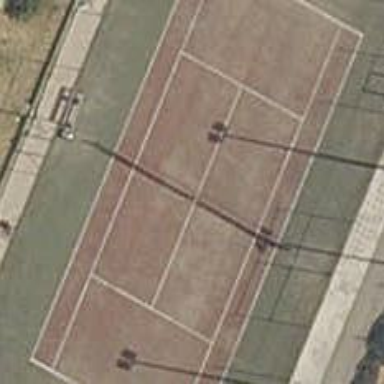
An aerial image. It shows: Tennis court on pitch.